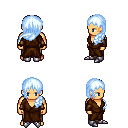
a pixel art fantasy rpg character, male body template, human, tanned skin, brown robe, robe skirt, white cyan left-swept hairstyle, cloth bracers, metal boots, four views (front, back, left, right), 2x2 character sprite sheet, small pixel art, hard edges, no anti-aliasing